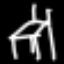
Label: chair